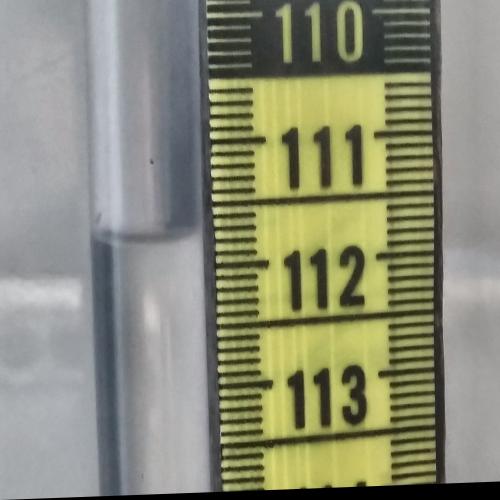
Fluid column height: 111.7 cm